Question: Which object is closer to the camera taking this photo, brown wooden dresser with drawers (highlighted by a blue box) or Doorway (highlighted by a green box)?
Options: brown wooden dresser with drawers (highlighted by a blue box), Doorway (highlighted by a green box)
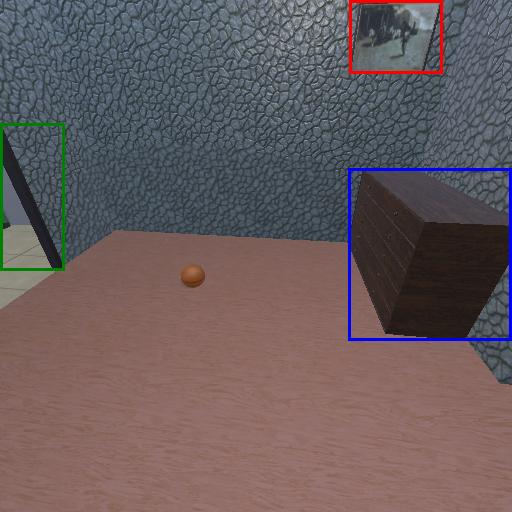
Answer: brown wooden dresser with drawers (highlighted by a blue box)